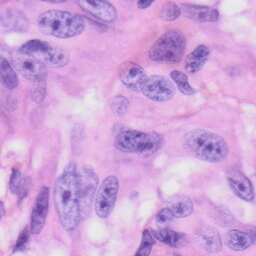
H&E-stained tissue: Skin